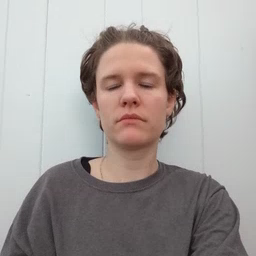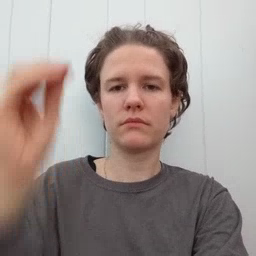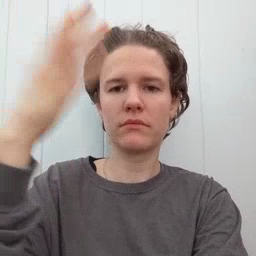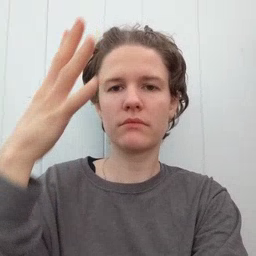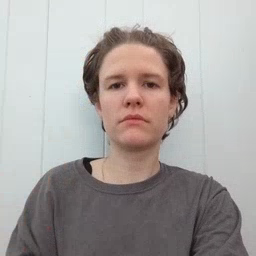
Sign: sun